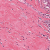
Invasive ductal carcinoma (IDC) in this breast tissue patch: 1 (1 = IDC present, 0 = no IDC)